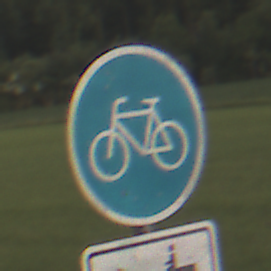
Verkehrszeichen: Radweg
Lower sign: MehrspurigeFahrzeugeFrei9
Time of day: SunriseSunset
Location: Outdoor (Nature)
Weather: Clear
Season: NotSpecified
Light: Natural